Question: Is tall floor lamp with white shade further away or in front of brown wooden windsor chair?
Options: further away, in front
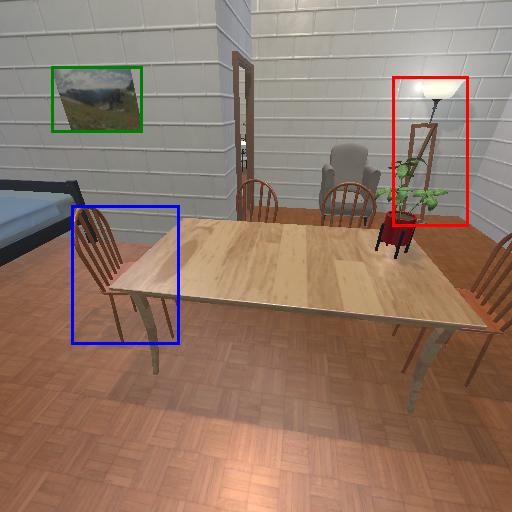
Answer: further away